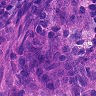
Metastatic tissue present: yes